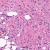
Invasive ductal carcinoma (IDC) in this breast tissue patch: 0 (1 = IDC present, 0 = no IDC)